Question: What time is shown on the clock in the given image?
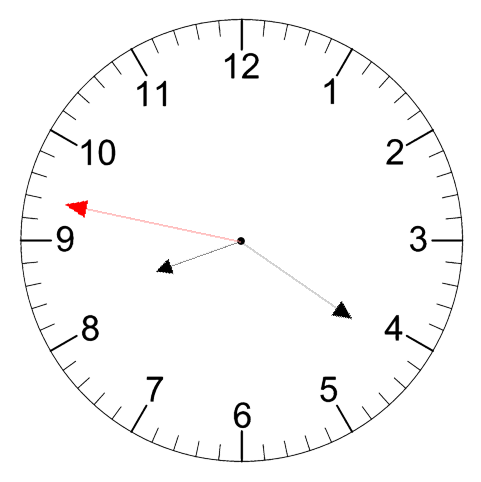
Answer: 08:20:47